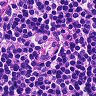
Metastatic tissue present: no